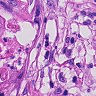
Metastatic tissue present: yes